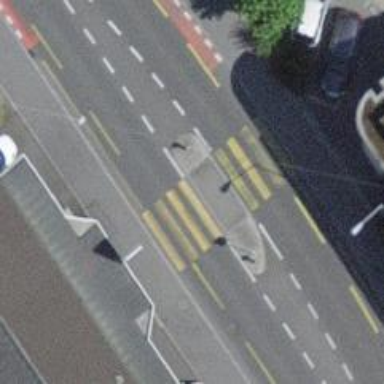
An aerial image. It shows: Footway located on traffic island.